Question: I have a label in my Webform. I want to wrap its text, so that it will automatically linebreak after a particular width in pixels.
The text for the label is coming from the database
'''
Label lblU = new Label();
lblU.ID = "LabelU" + i.ToString();
lblU.Text = ds.Tables[0].Rows[i][0].ToString() + " : ";
'''
There's no property like Autoresize or MaximumWidth, do I need some assembly references or something?

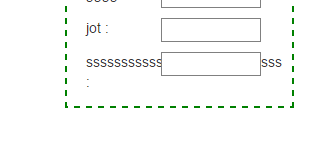
Answer: The Label control renders as a '<span>' element, so just set its width via a style sheet:
I see that your example text has no white space. In that case, you have to set the word-wrap property to <URL>
'''
span {width:5em; word-wrap:break-word}
'''